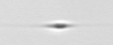
Label: Cylindrotheca_morphotype1